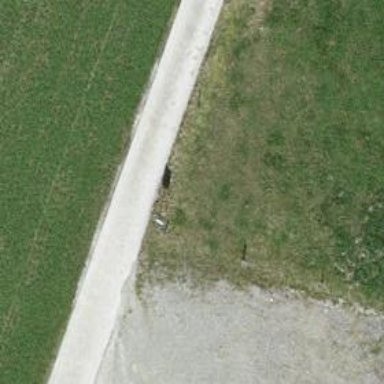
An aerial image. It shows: Paved track road.